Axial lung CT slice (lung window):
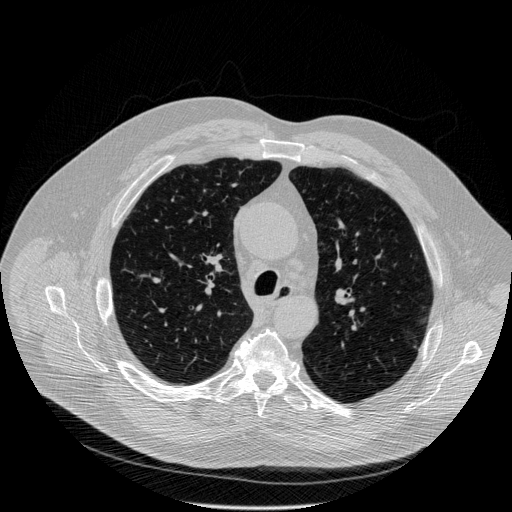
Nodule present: no